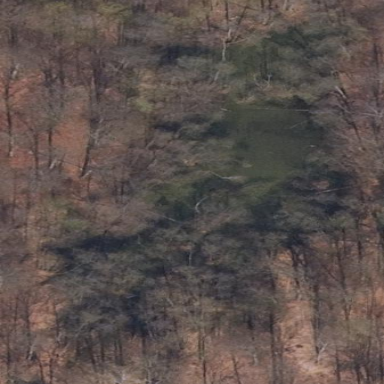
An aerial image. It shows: Wetland area.